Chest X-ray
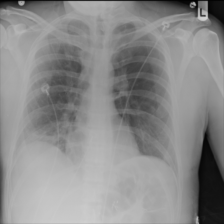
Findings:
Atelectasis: negative
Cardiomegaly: negative
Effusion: negative
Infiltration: negative
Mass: negative
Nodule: negative
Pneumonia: negative
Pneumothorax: negative
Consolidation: positive
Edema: negative
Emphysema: negative
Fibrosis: negative
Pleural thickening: negative
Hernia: negative